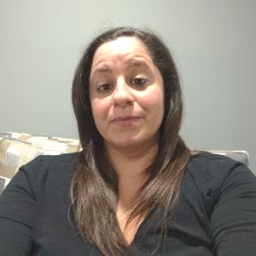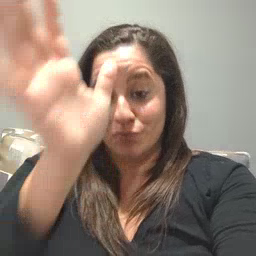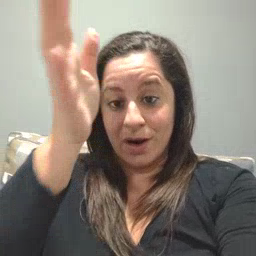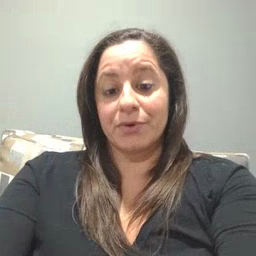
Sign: grandpa